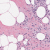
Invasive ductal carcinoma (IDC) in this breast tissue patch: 0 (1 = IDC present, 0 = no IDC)